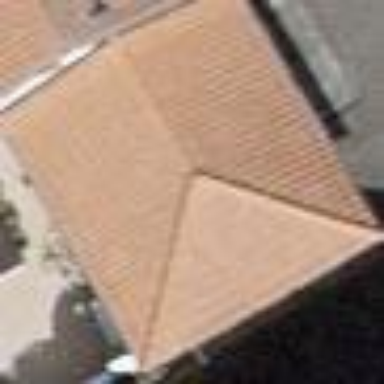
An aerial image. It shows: View of roof of building.